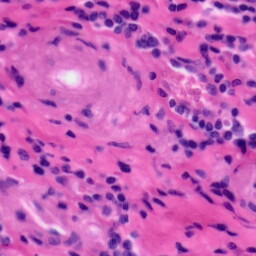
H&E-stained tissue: Tonsil